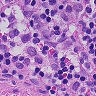
Metastatic tissue present: no